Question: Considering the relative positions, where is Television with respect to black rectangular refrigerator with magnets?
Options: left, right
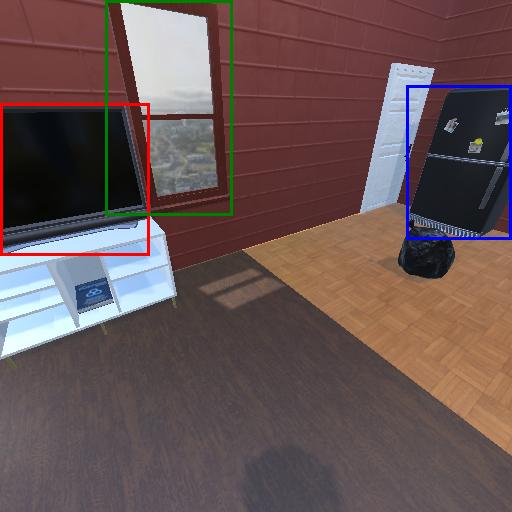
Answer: left